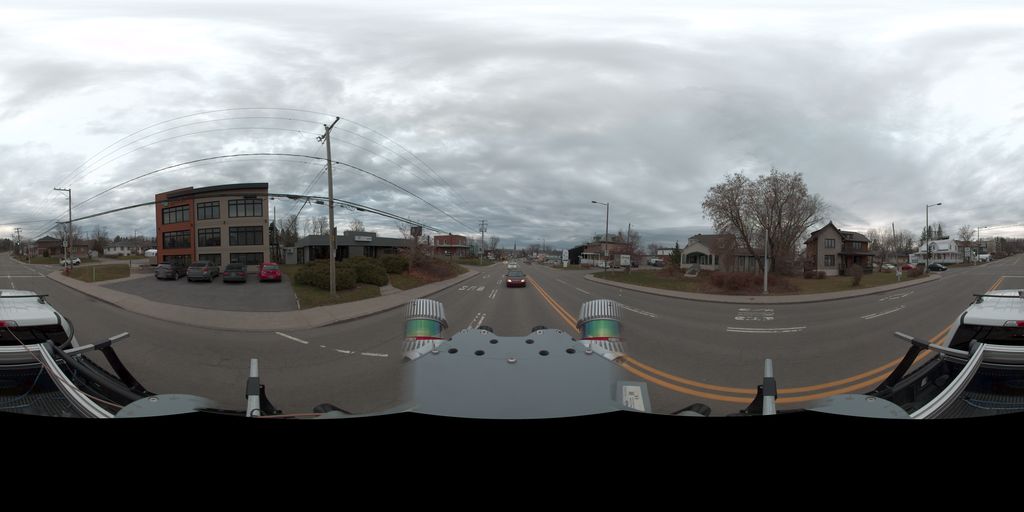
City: quebec_city